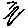
Label: zigzag